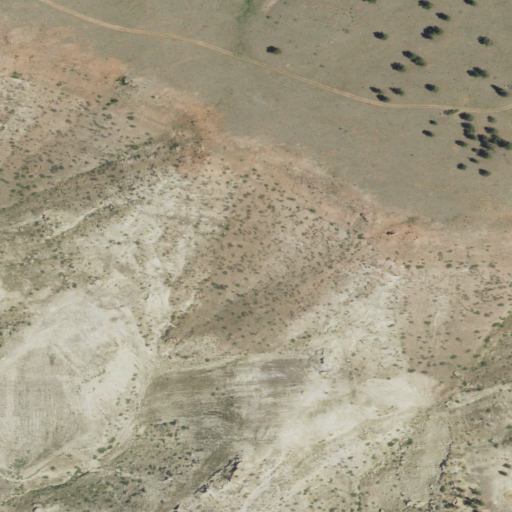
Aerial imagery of cliff(s) in Montana named Red Bluff containing grassland, barren land, and shrub